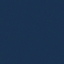
Land use / land cover class: SeaLake